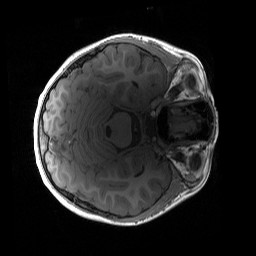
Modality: T1w
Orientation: axial
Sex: male
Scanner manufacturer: siemens
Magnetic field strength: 3 T
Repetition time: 1.9 s
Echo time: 0.00243 s